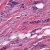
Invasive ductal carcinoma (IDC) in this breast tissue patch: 1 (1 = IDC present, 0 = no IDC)